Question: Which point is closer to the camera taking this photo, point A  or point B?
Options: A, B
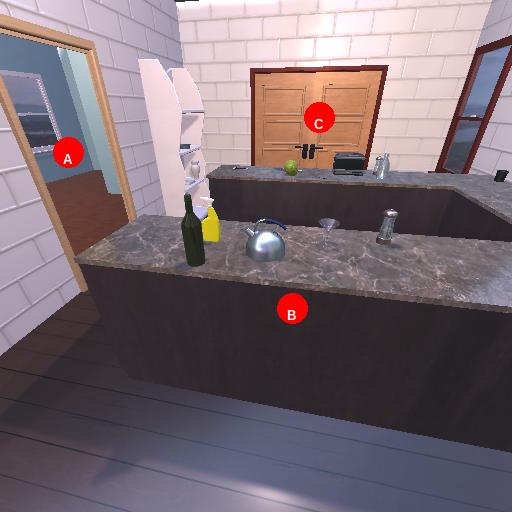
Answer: A